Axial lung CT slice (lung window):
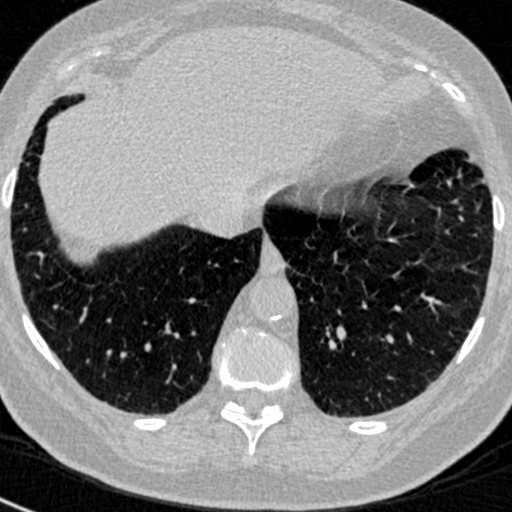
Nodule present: no